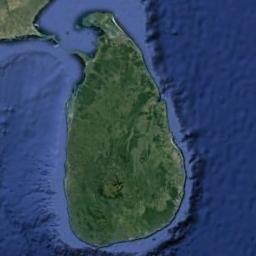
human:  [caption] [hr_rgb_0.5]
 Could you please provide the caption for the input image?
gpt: There are many trees on the island .

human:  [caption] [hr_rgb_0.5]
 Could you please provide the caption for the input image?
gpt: The island with dense vegetation is surrounded by light blue waters .

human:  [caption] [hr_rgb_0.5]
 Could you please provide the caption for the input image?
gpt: The green island, Which is shaped like a drop of water, Is surrounded by blue sea water, And the green vegetation of the island is flourishing .

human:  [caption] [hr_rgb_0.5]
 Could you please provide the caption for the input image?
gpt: The size of the island is not large .

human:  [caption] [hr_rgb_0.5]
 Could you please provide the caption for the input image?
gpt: The green island is on a blue sea .